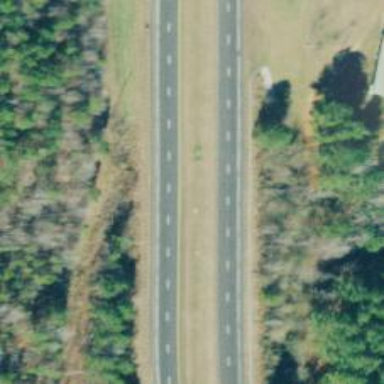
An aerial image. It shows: Asphalt trunk highway.